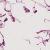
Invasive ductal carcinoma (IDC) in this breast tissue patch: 0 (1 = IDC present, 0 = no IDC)